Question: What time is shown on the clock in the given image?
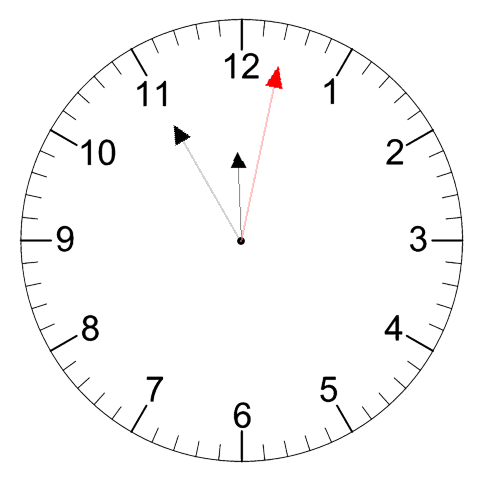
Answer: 11:55:02